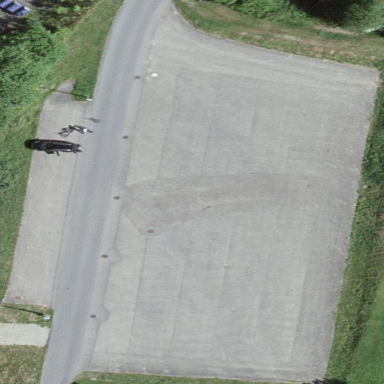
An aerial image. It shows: Parking area with surface.